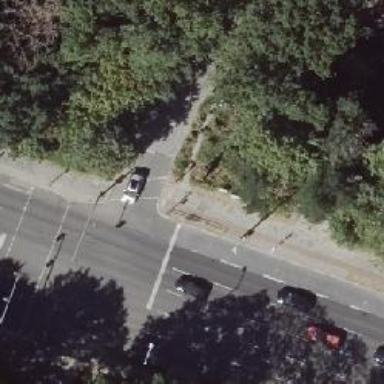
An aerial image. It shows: Road with traffic signals.